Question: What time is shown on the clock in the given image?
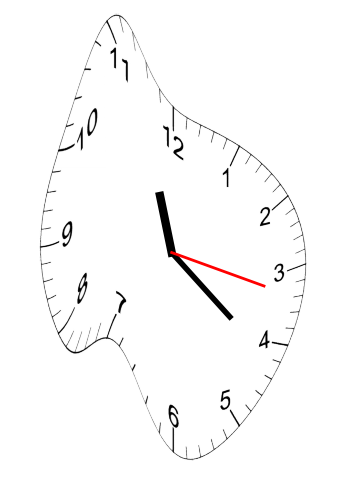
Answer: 11:21:17